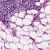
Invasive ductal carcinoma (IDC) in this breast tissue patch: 0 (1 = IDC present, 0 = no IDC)